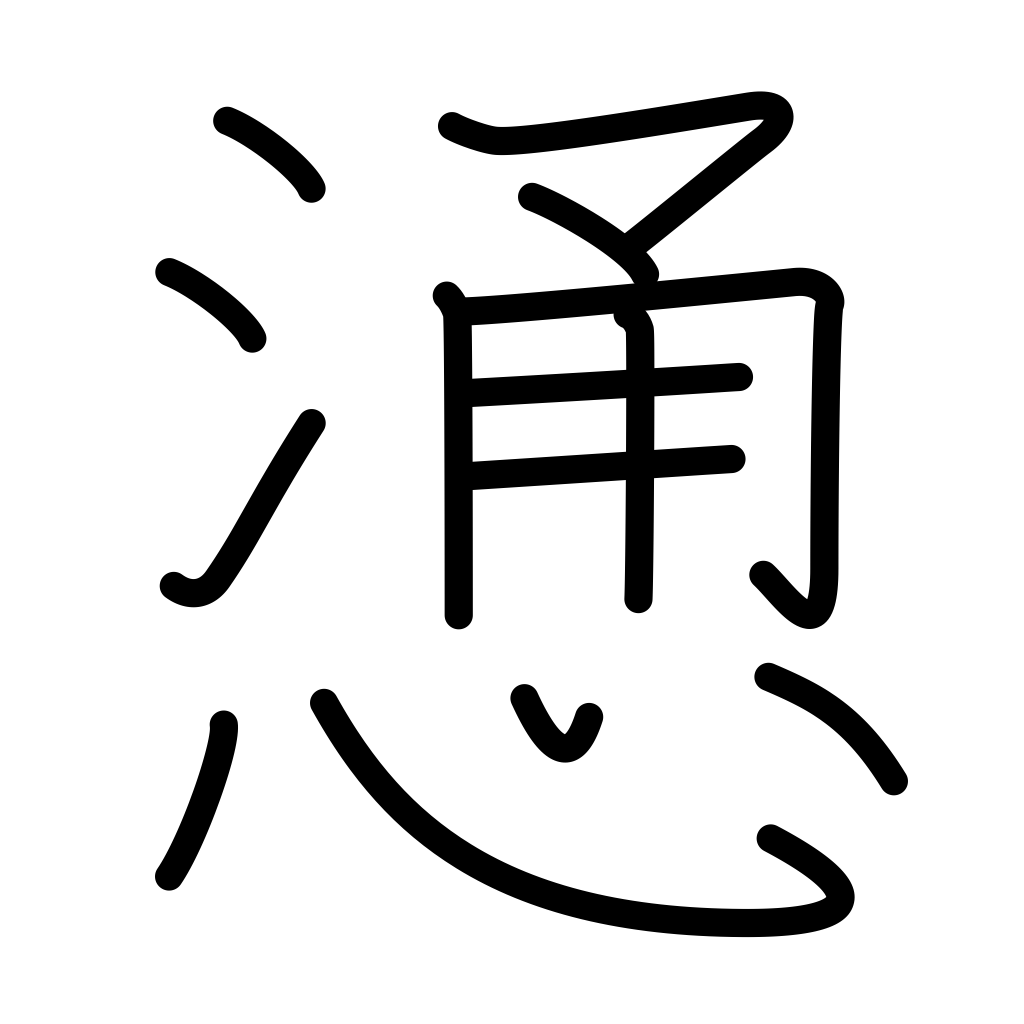
Meaning: direct, advise